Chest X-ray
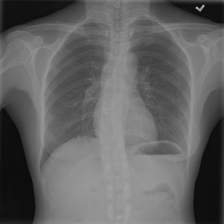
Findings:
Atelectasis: negative
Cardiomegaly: negative
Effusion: negative
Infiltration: negative
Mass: negative
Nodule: negative
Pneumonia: negative
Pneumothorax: negative
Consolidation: negative
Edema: negative
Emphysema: negative
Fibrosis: negative
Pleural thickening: negative
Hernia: negative